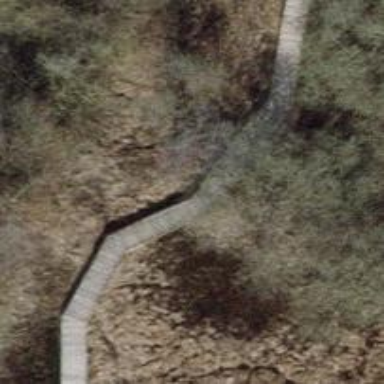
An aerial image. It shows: Boardwalk bridge on footway.